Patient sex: M
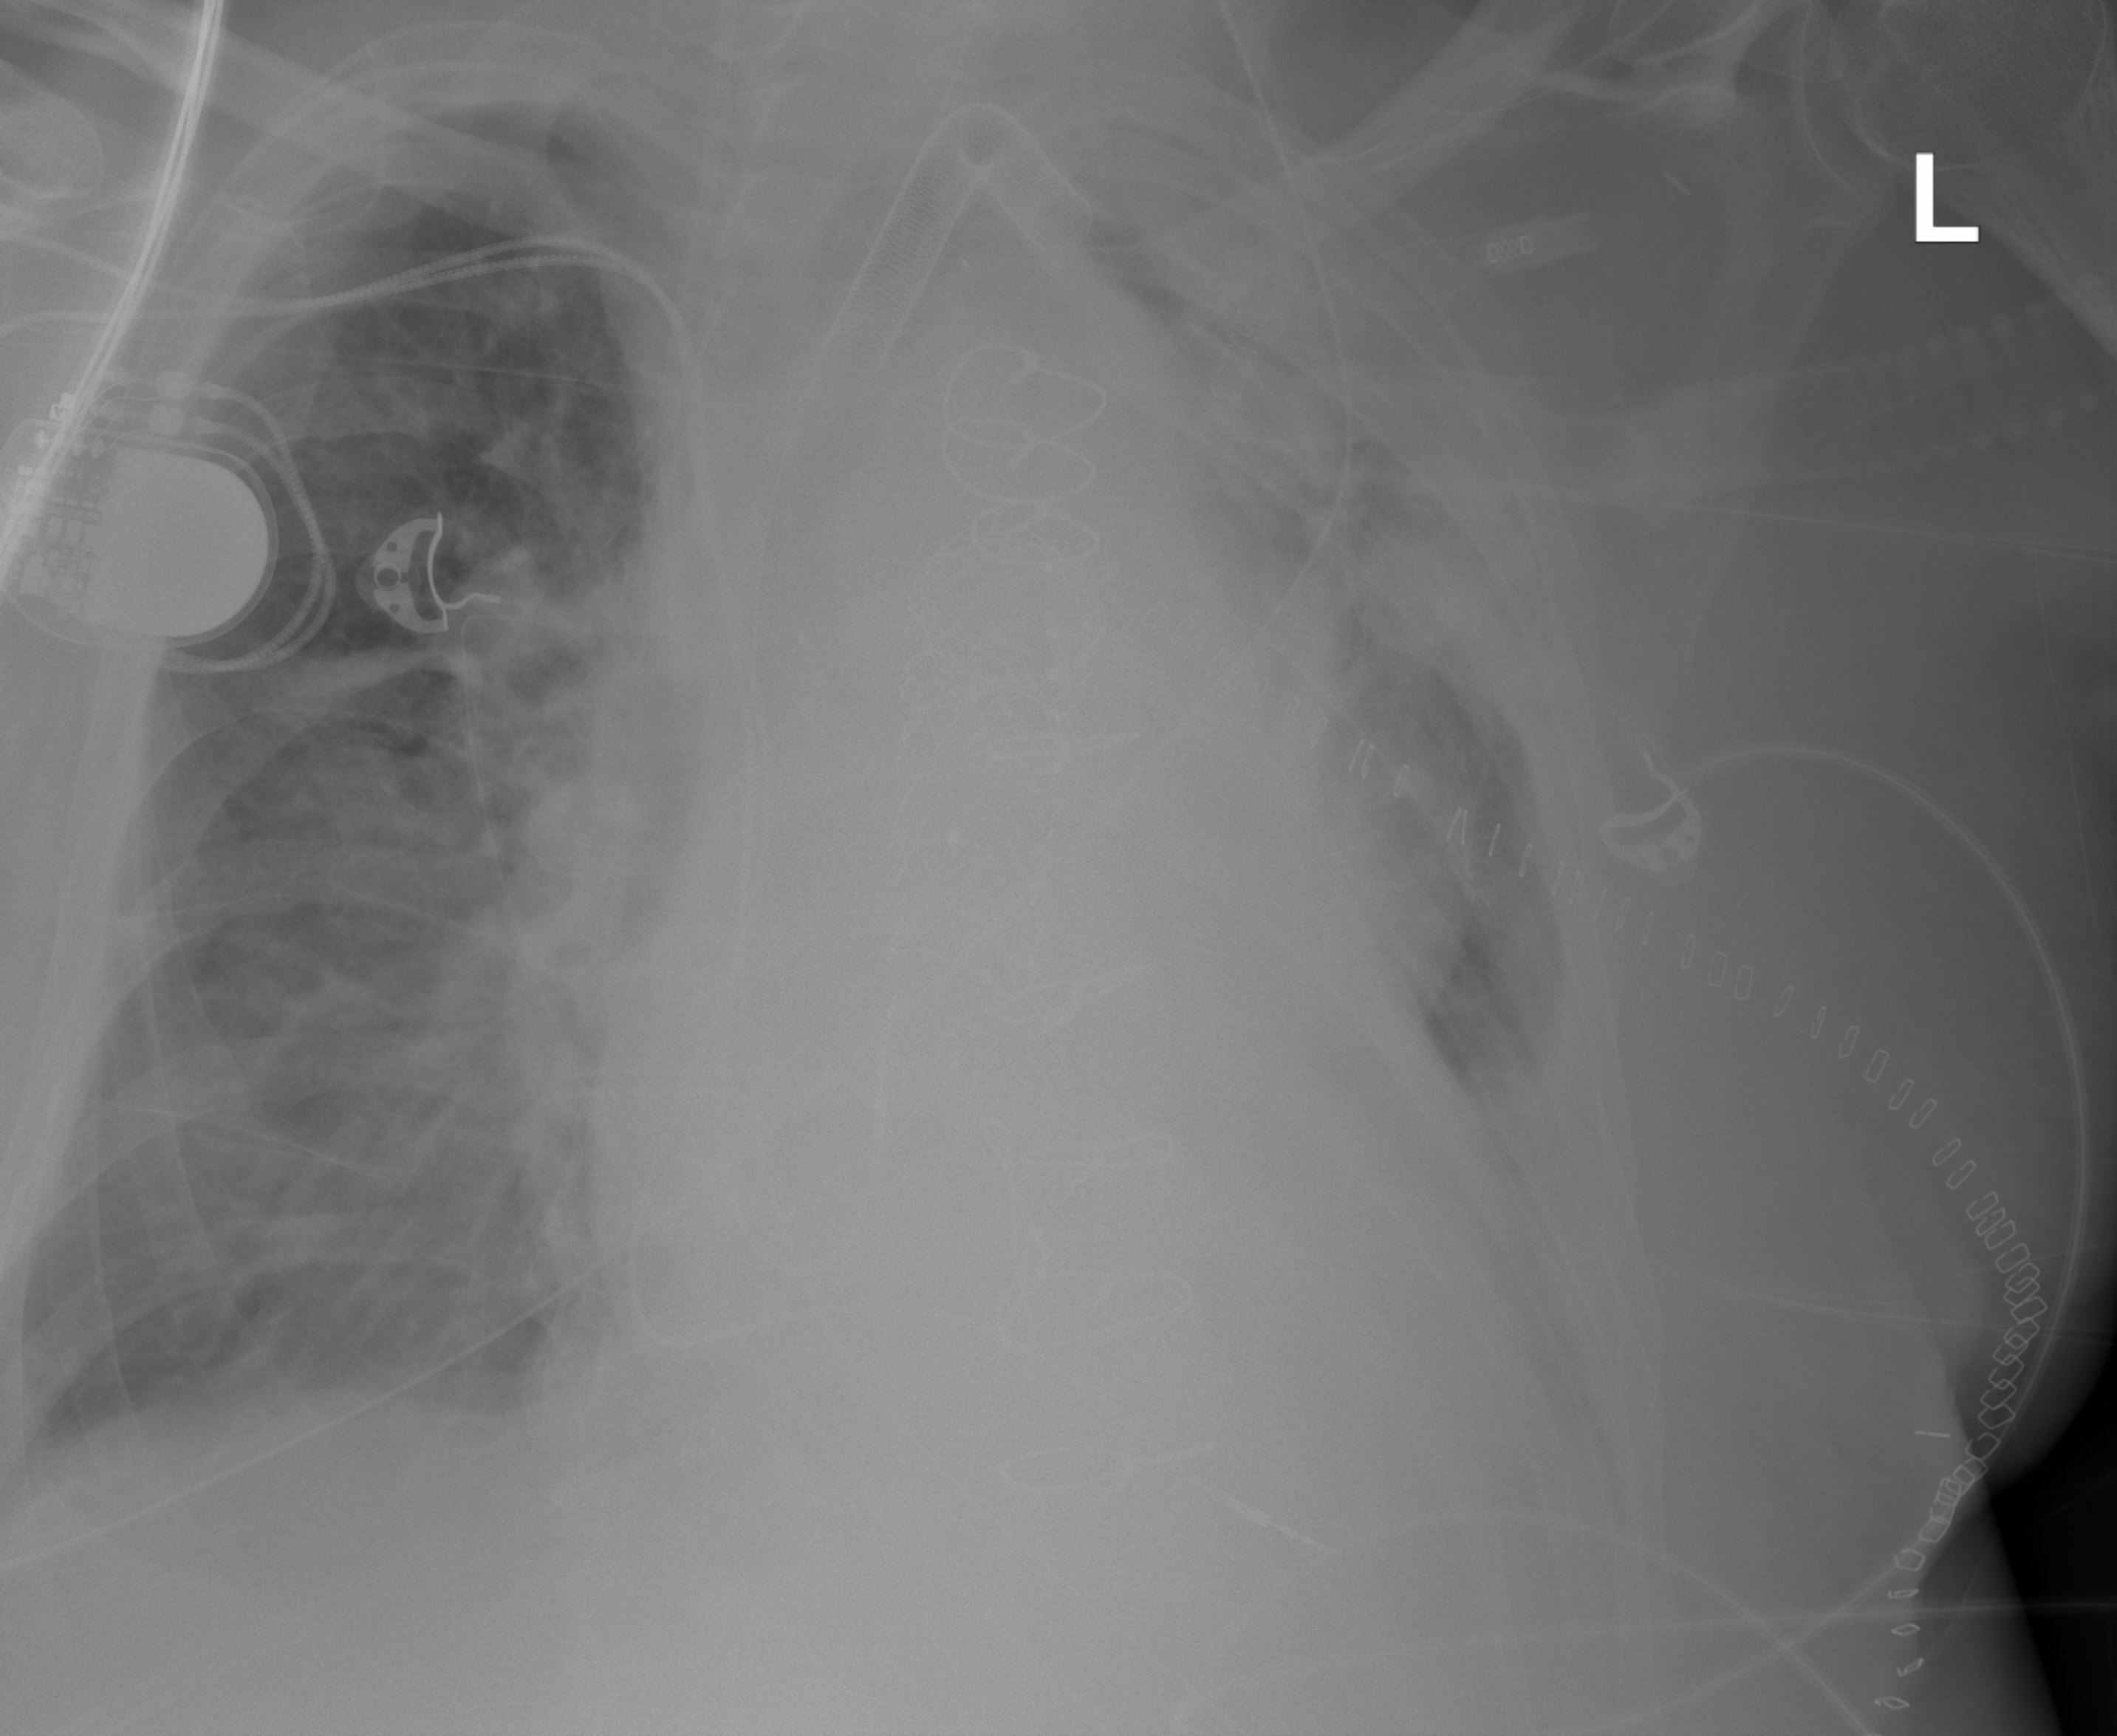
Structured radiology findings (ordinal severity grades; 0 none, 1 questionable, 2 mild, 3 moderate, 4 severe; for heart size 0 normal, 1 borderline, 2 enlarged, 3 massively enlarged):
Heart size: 2
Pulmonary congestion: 0
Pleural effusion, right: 2
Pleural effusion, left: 3
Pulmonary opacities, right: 2
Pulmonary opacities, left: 2
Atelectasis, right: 3
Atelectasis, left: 3